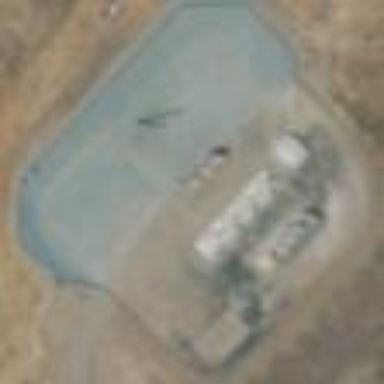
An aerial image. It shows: Substation surrounded by chain-link fence.